Question: I have NSURLConnection to download PNG file from URL. Here is the code:
'''
-(void)connection:(NSURLConnection *)theConnection didReceiveData:(NSData *)incrementalData {
if (data==nil) { data = [[NSMutableData alloc] initWithCapacity:2048]; }
[data appendData:incrementalData];
}
-(void)connectionDidFinishLoading:(NSURLConnection*)theConnection {
[self saveItLocal];
connection = nil;
data = nil;
}
-(void)saveItLocal {
NSArray *paths = NSSearchPathForDirectoriesInDomains(NSDocumentDirectory,NSUserDomainMask, YES);
NSString *docs = [paths objectAtIndex:0];
NSString* path = [docs stringByAppendingFormat:[NSString stringWithFormat:@"/%@.png",self.downloadType]];
NSData* imageData = [NSData dataWithData:UIImagePNGRepresentation([UIImage imageWithData:data])];
NSError *writeError = nil;
[imageData writeToFile:path options:NSDataWritingAtomic error:&writeError];
if(writeError!=nil) {
NSLog(@"%@: Error saving image: %@", [self class], [writeError localizedDescription]);
}
[[NSNotificationCenter defaultCenter] postNotificationName:@"readyWithGraphics" object:self];
imageData = nil;
}
'''

Why this object is still living and in memory?
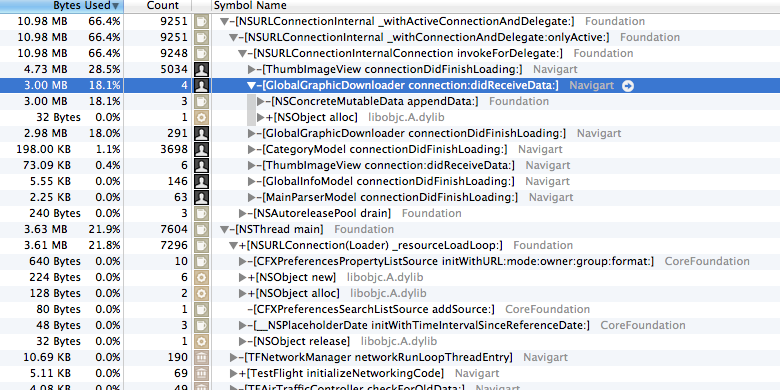
Answer: You don't need to explicitly nil the NSURLConnection object, as it will be automatically released by it the framework when it's not needed anymore.
Remove
'''
connection=nil;
'''
Edit: Sorry, I didn't see you were using an ivar to hold the connection. This is not the way it's usually done. Why are you retaining it along with your object? Just create it and launch it, as I said above, it'll be automatically released when the time comes, but definitely don't make it an ivar unless you have a very good reason for it.